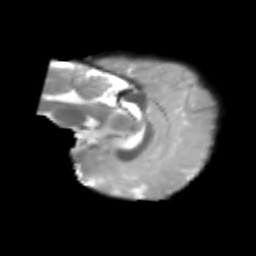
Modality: T2w
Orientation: sagittal
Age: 6
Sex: male
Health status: healthy